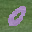
Label: 0